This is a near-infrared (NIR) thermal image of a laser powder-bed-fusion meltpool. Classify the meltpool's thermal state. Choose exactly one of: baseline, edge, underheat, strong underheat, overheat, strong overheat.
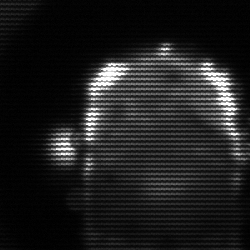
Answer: baseline